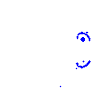
Particle: pion